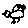
Label: bird